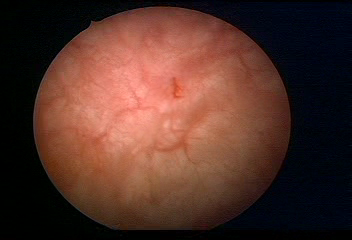
Modality: WLC
Class: Normal mucosa
Bladder cancer association: No